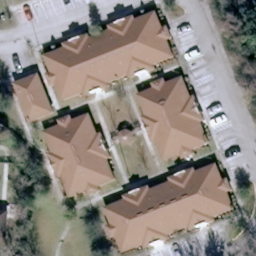
Label: residential